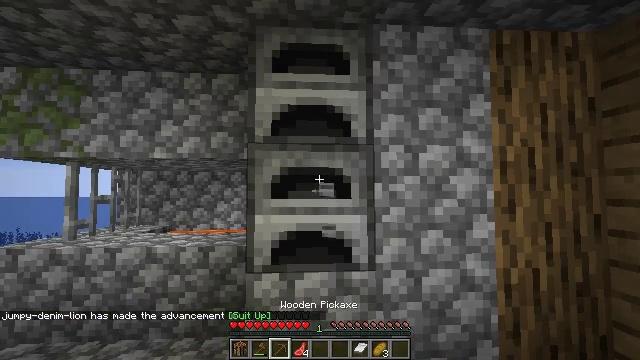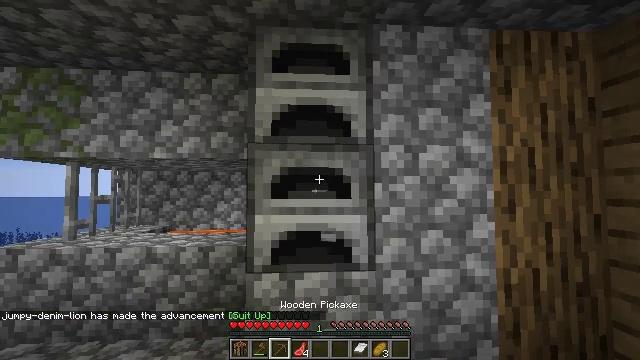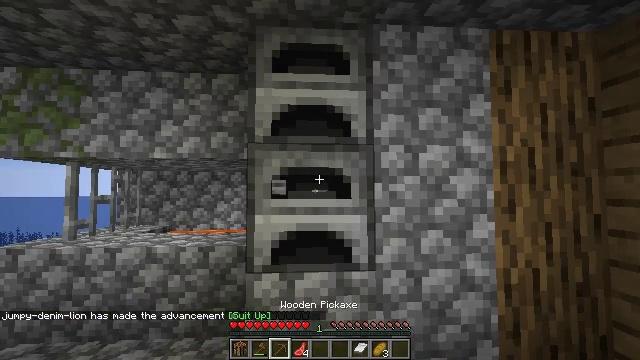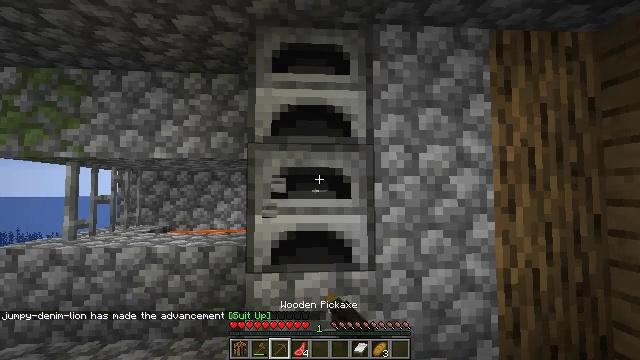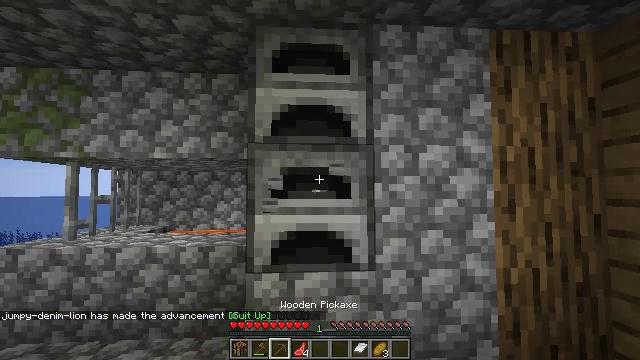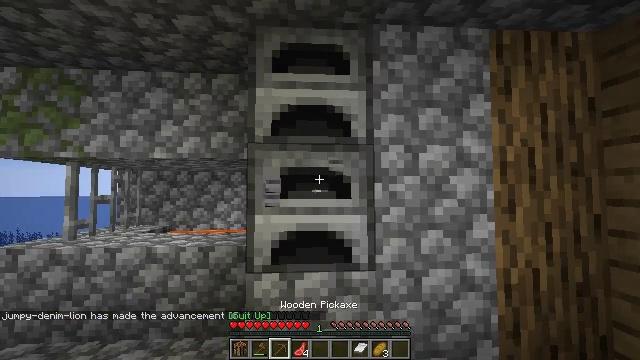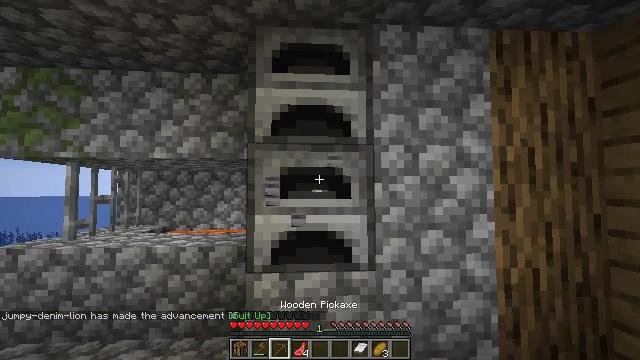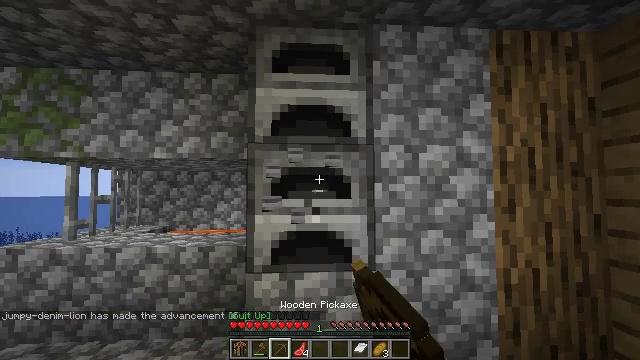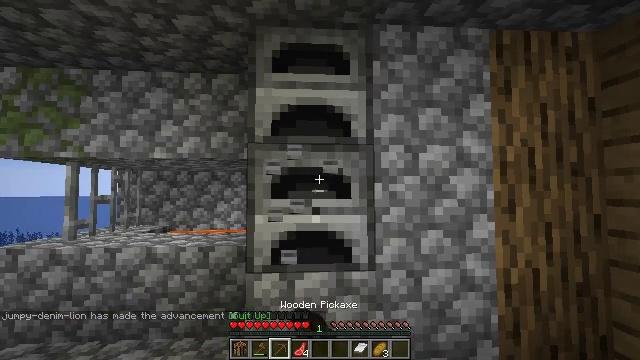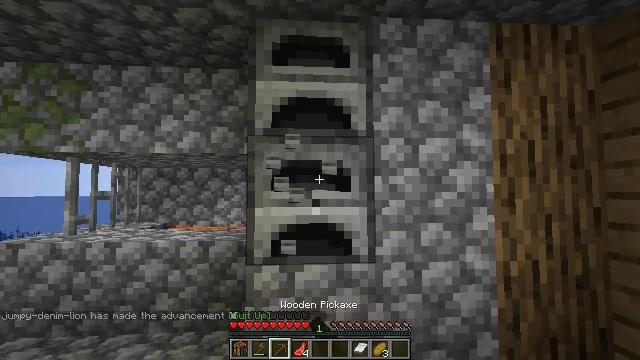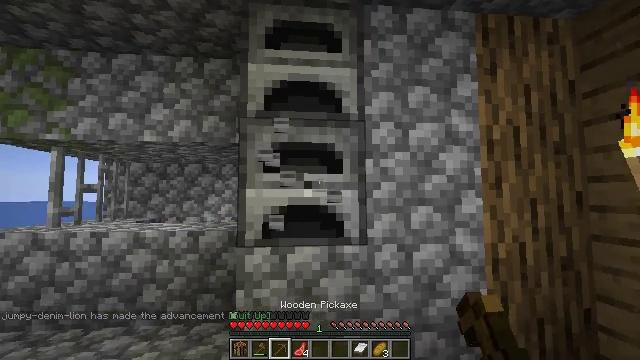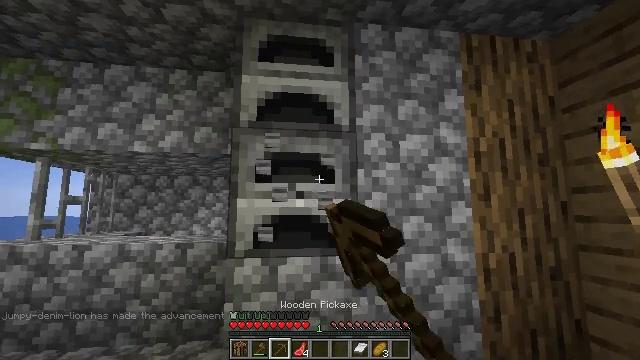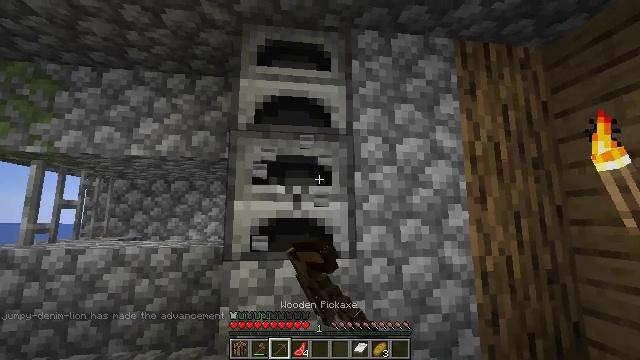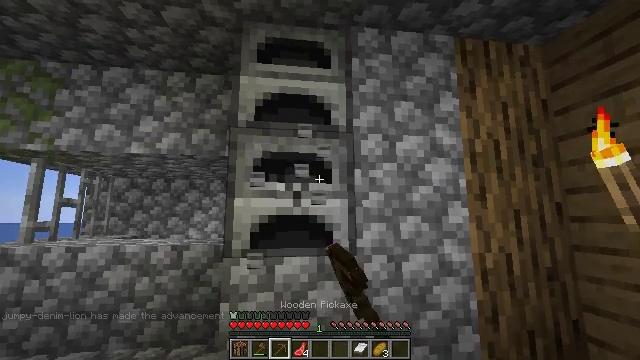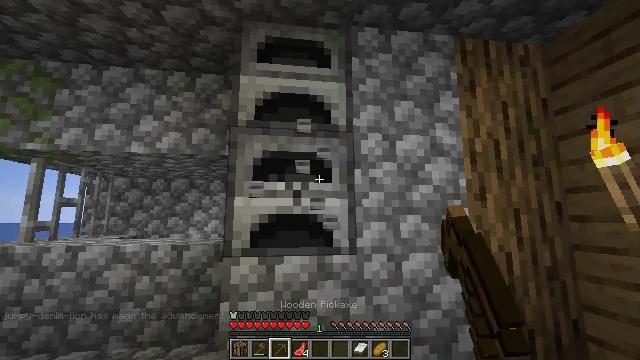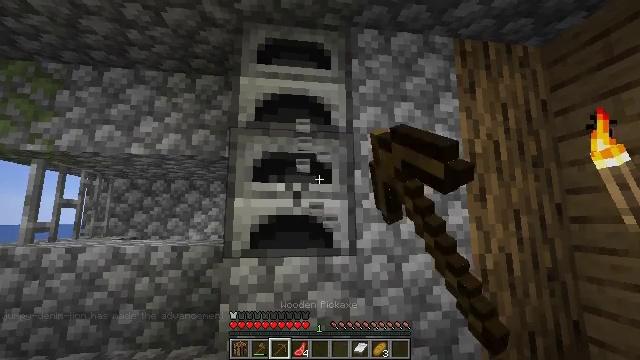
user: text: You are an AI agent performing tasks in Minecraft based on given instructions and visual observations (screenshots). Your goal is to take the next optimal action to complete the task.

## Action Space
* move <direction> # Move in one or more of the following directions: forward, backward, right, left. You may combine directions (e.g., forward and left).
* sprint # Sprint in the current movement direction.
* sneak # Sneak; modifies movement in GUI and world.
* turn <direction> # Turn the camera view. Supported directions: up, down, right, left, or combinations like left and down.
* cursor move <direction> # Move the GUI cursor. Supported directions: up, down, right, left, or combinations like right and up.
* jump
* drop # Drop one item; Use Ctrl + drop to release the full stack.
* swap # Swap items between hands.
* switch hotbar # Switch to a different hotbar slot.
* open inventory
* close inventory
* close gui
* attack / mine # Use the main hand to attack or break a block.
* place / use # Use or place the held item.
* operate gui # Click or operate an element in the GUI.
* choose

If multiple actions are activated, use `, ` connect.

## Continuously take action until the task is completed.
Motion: motion action
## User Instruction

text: Smash the furnace to retrieve it.
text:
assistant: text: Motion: no_op
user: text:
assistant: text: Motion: attack / mine
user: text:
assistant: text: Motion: attack / mine
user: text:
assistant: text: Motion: attack / mine
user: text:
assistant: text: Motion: attack / mine
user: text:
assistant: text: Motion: attack / mine
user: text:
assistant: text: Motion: attack / mine
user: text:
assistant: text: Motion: sneak, attack / mine
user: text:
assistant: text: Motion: sneak, attack / mine
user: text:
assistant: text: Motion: sneak, turn right and up, attack / mine
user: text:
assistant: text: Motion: sneak, turn right and up, attack / mine
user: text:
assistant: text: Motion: sneak, turn up, attack / mine
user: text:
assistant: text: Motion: sneak, attack / mine
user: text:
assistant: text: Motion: sneak, attack / mine
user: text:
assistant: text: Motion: sneak, attack / mine
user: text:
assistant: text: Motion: sneak, attack / mine
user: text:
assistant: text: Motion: sneak, attack / mine
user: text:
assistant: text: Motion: sneak, attack / mine
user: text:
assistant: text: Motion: sneak, attack / mine
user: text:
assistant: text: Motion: sneak, attack / mine
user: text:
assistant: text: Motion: sneak, attack / mine
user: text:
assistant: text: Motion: sneak, attack / mine
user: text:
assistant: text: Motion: sneak, attack / mine
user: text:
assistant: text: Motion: sneak, attack / mine
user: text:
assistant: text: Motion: sneak, turn left and up, attack / mine
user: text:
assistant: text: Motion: sneak, turn left and up, attack / mine
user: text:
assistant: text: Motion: sneak, attack / mine
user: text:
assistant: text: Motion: sneak, attack / mine
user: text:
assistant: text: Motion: sneak, attack / mine
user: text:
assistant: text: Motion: sneak, attack / mine